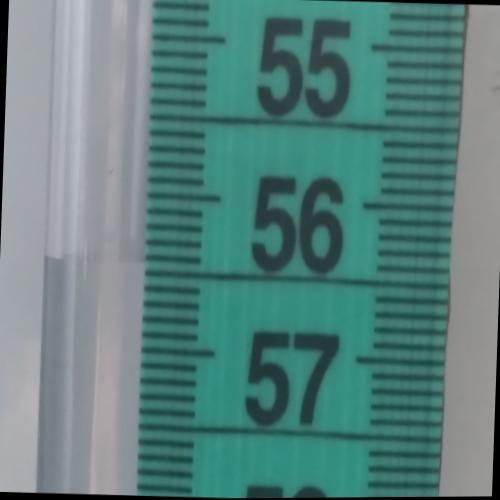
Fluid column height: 56.4 cm